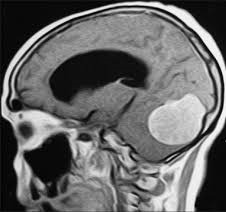
Label: meningioma